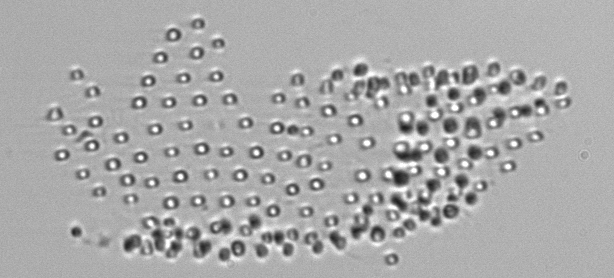
Label: Parvicorbicula_socialis